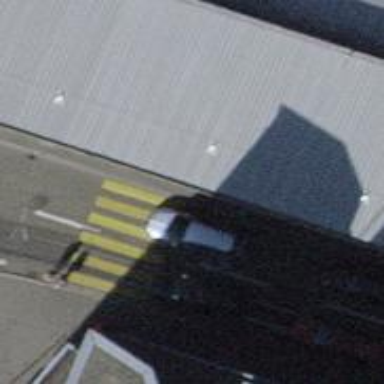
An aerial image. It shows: Kerb barrier.